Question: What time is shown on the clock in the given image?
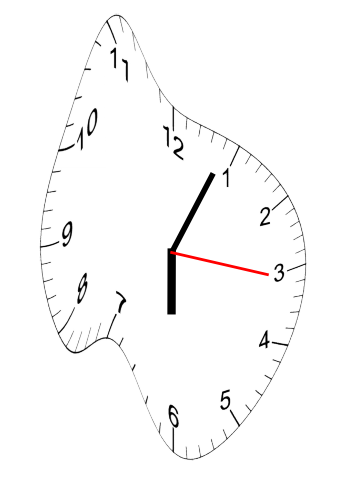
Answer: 06:04:16